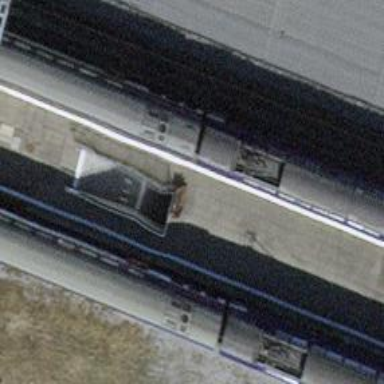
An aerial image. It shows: Stop position for public transport on the railway.